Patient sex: M
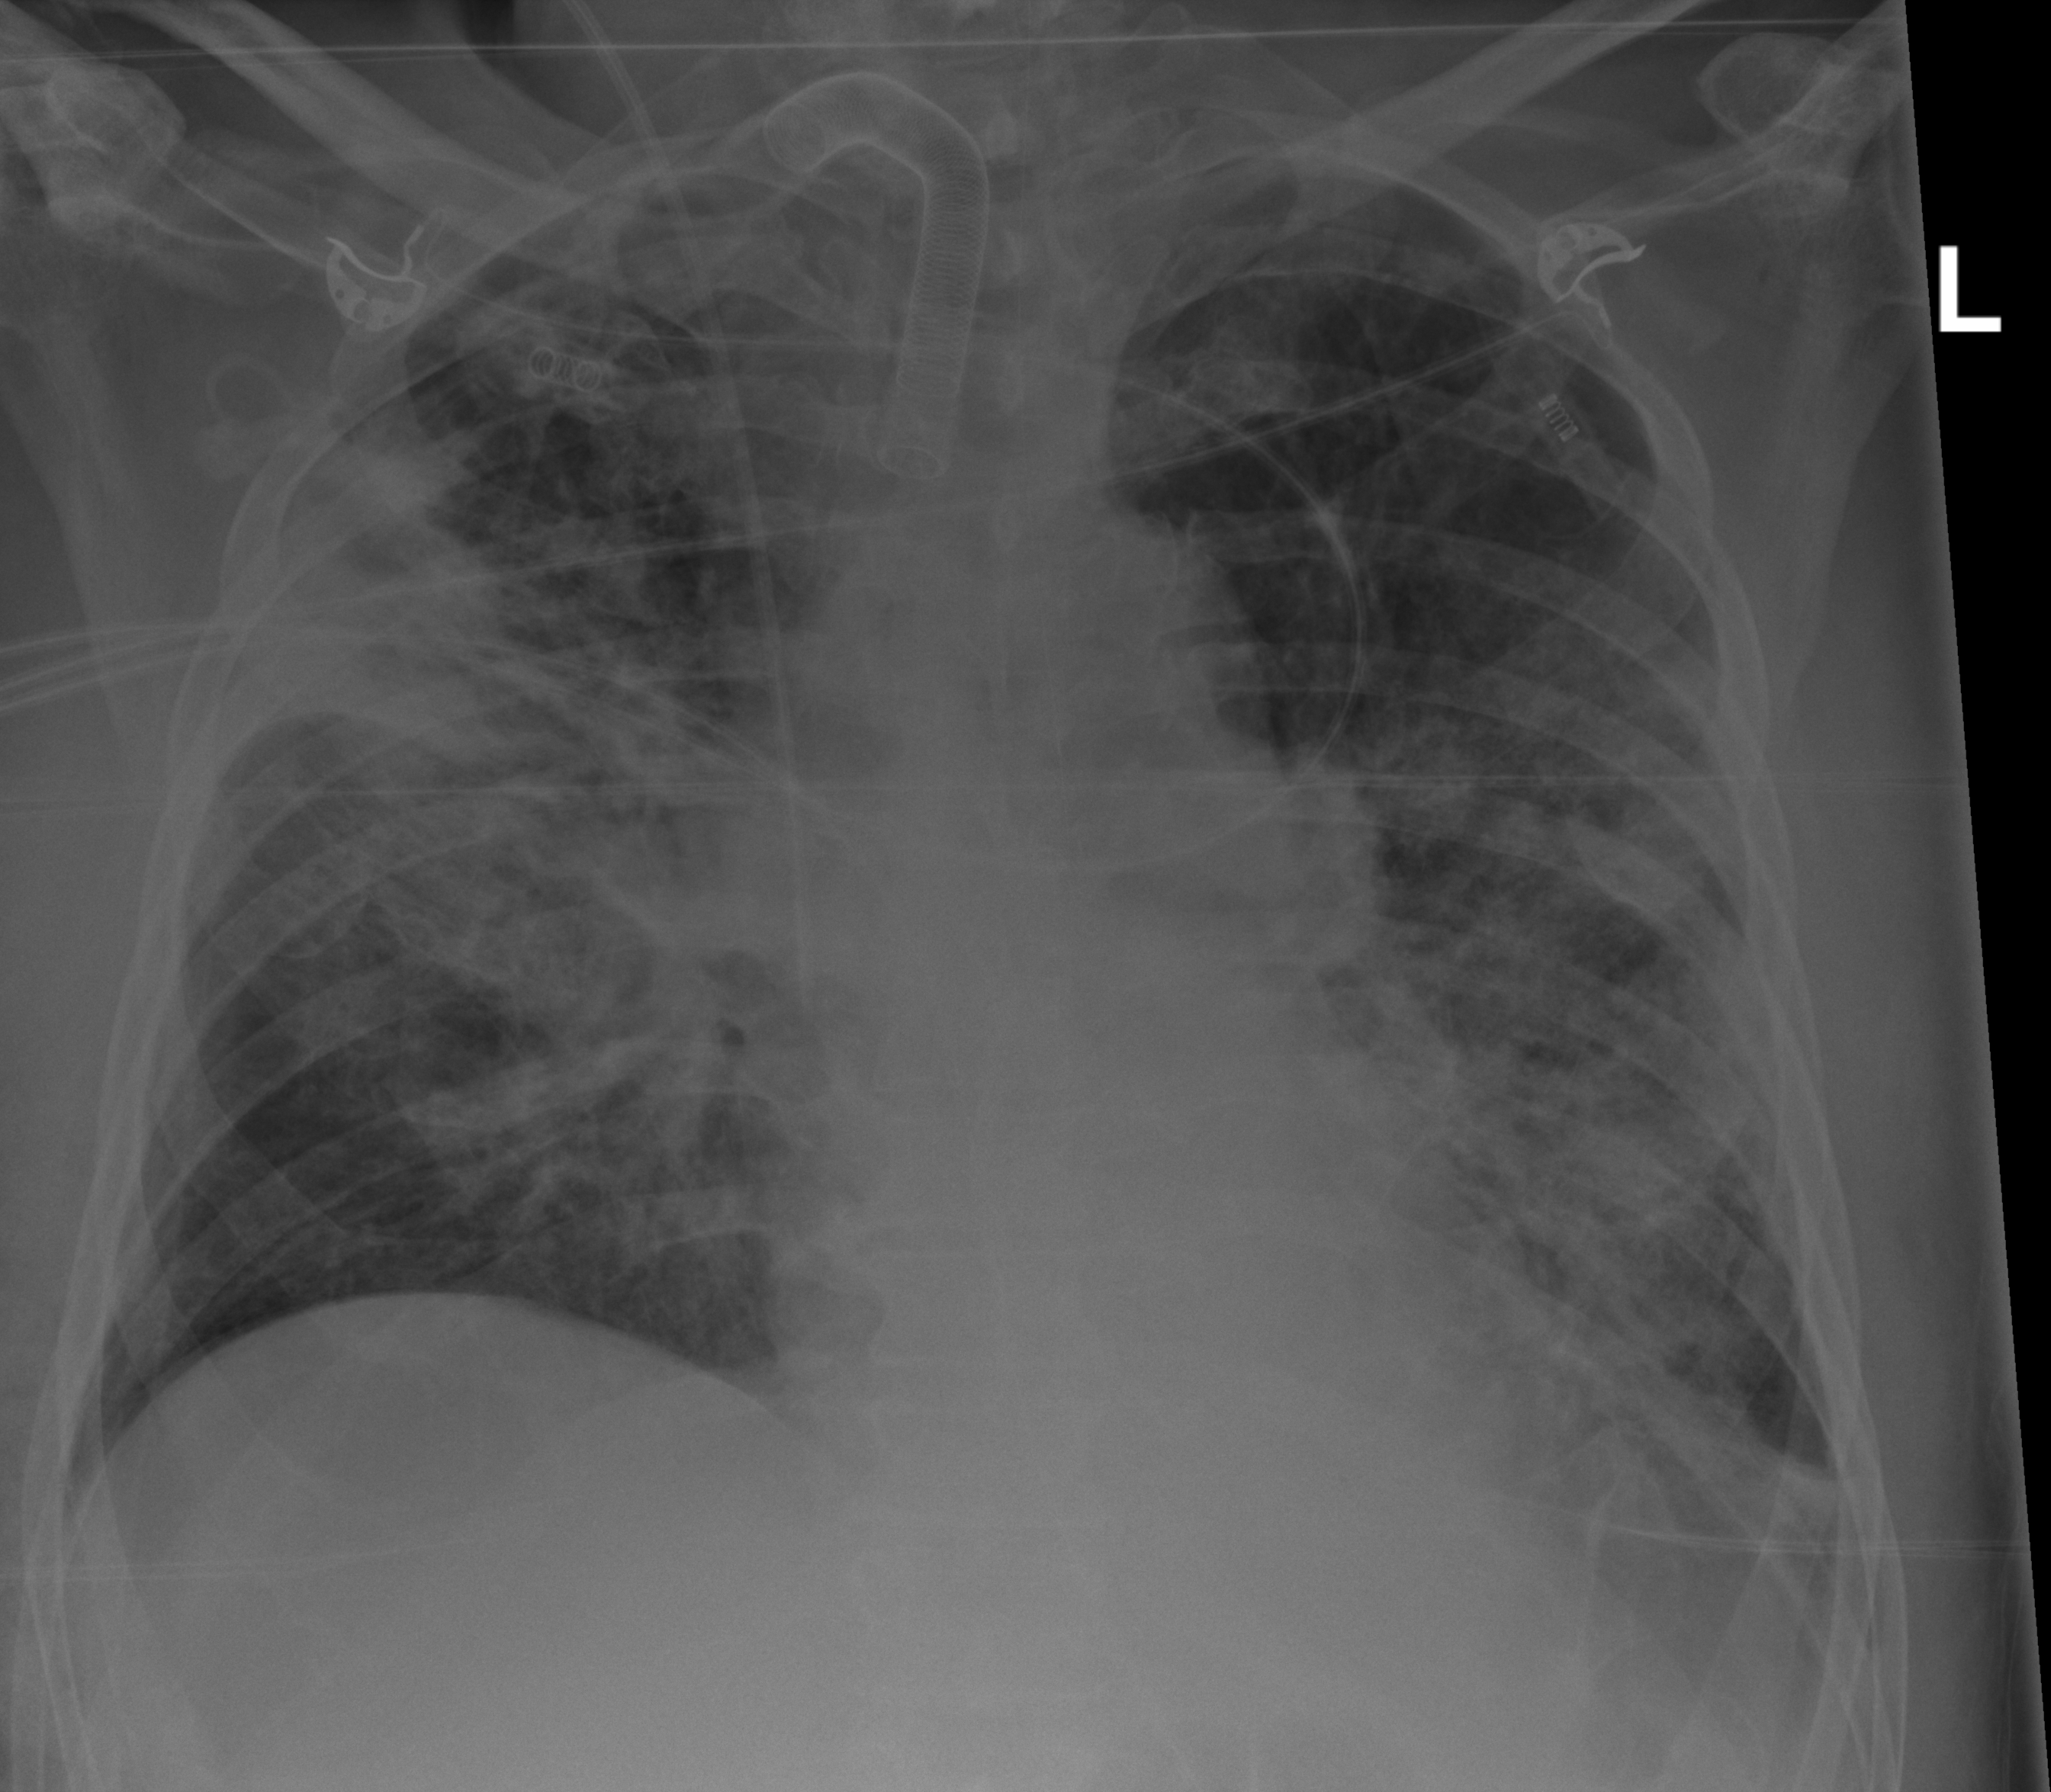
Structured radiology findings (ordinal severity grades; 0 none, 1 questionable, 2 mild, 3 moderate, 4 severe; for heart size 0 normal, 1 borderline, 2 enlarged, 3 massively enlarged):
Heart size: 0
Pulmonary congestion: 2
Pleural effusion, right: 0
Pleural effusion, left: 2
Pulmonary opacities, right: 3
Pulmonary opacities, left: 3
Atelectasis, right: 2
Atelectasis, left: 2